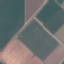
Land use / land cover: AnnualCrop